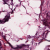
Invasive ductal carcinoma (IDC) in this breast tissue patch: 0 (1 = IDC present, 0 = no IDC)